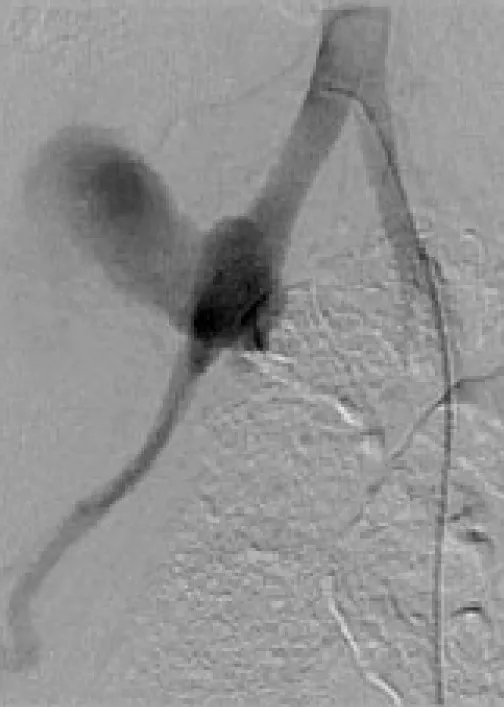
Arterial dissection in grafted renal artery.
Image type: radiology (ct)